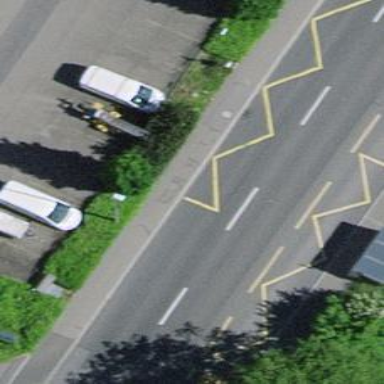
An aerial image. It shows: Platform for public transport is situated by the road.